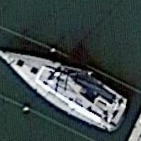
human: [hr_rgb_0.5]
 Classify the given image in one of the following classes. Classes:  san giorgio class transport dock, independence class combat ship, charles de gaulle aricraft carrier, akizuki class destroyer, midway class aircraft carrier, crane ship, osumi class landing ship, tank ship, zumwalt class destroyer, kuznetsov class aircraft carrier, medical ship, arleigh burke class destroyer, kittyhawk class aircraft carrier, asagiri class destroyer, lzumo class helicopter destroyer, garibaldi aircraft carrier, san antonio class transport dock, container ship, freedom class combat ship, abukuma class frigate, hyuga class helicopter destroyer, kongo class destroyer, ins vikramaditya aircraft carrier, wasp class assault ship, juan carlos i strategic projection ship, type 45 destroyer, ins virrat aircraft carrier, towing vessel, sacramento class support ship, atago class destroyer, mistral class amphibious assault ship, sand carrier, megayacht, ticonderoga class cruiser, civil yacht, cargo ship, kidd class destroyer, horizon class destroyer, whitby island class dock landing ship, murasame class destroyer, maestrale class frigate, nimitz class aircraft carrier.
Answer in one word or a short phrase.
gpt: Civil yacht